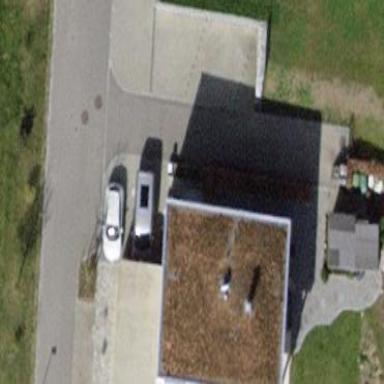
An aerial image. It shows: Building.